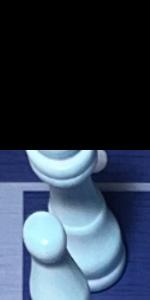
Label: King_White